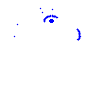
Particle: pion